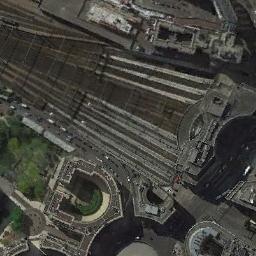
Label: railway_station